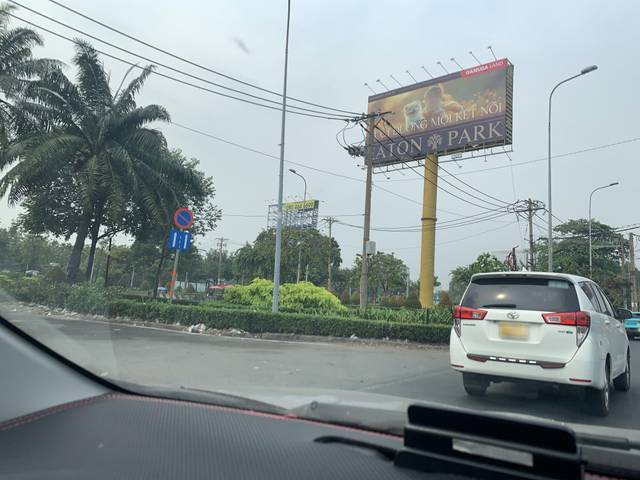
Region: Vietnam
Coordinates: 10.817, 106.713